Field crop: maize
Growth stage: 2
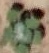
Species: chenopodium